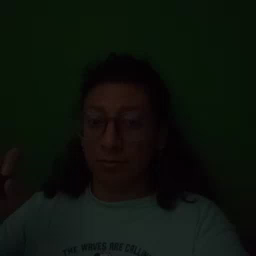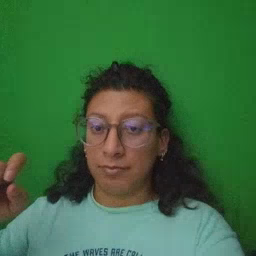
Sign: pretty